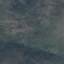
Land use / land cover: HerbaceousVegetation